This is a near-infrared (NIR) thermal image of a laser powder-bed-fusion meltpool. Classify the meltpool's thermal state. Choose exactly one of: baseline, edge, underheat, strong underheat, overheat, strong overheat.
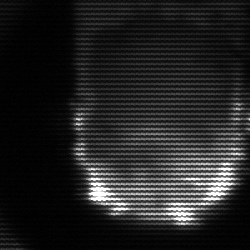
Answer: baseline